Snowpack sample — Snodgrass Mountain, Crested Butte, Colorado (2/4/25, 12:06 PM MST)
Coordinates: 38.923, -106.968
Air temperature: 35 °F
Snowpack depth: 80 cm
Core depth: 60 cm
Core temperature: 32 °F
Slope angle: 14°, slope face: 78°
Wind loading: low
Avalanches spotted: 0
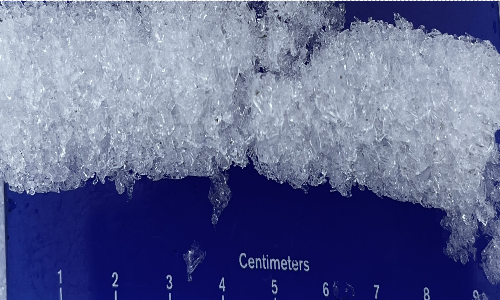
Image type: core
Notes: No avalanches nearby, unusually warm weather for the last month reported by residents, Collected 25 yards from treeline